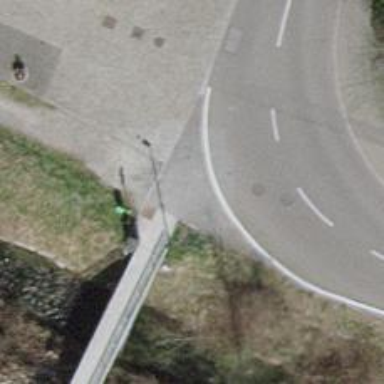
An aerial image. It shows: Asphalt cycleway.